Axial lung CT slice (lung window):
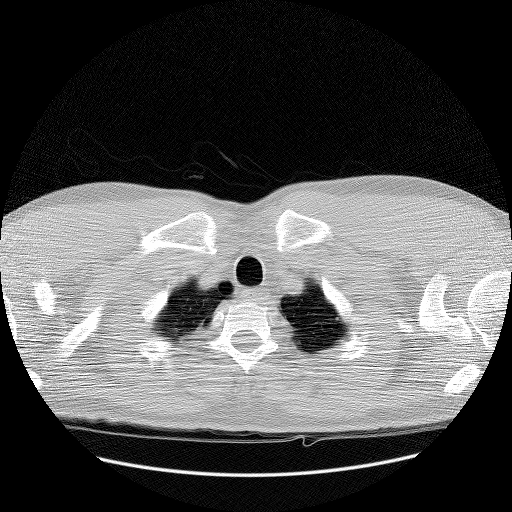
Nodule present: no